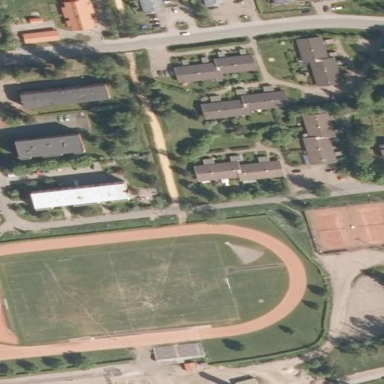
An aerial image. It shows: Sports center on leisure land.